Interaction volume radius: 5 \u00c5
Interaction volume height: 10 \u00c5
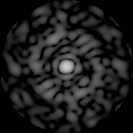
Disorder parameter: 0.8506